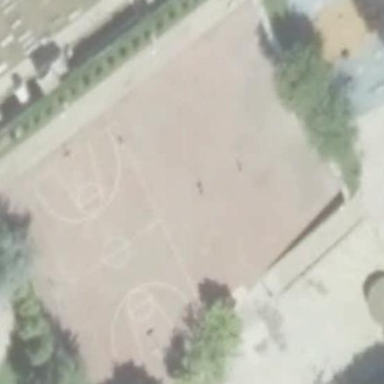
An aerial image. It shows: Concrete sports pitch suitable for soccer and basketball activities.